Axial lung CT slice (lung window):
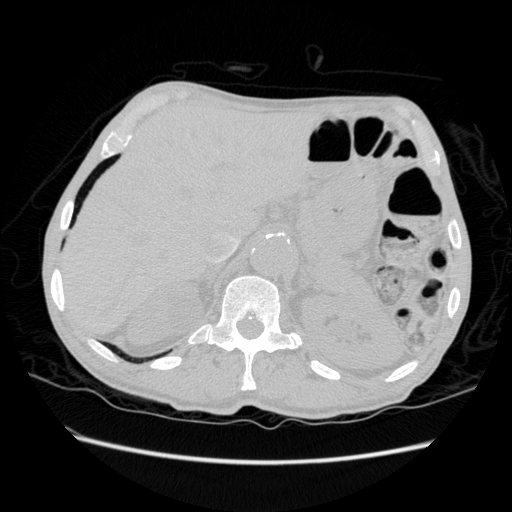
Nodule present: no